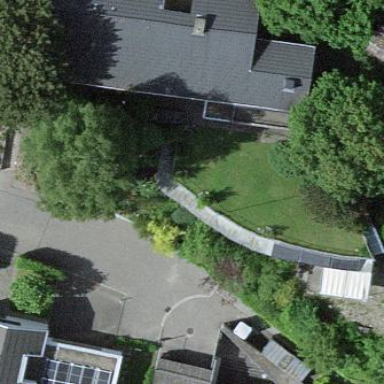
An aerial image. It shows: View of roof of building.